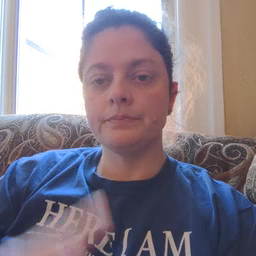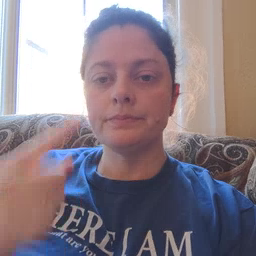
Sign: lips